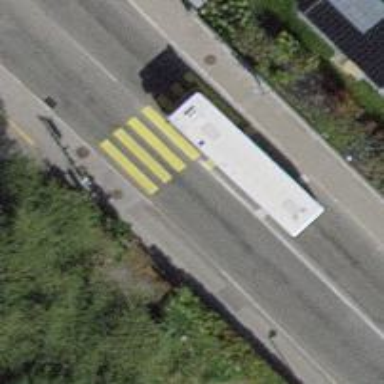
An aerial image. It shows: Zebra crossing on the road.